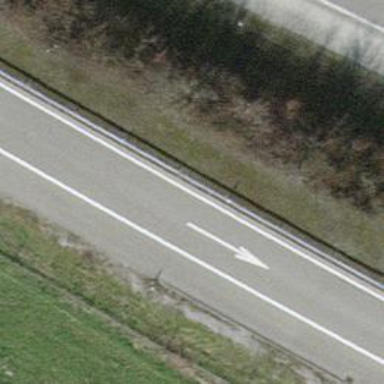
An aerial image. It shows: Asphalt motorway link.